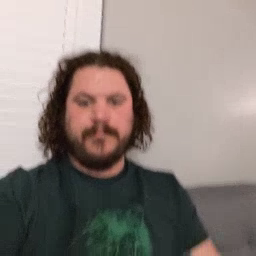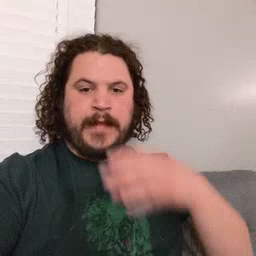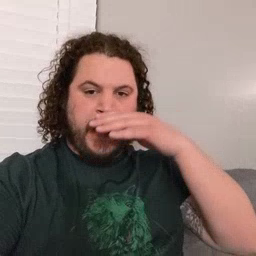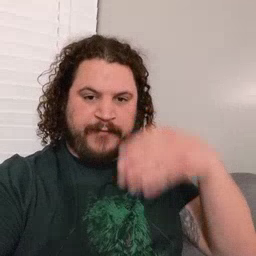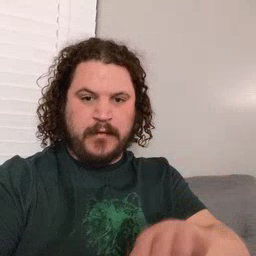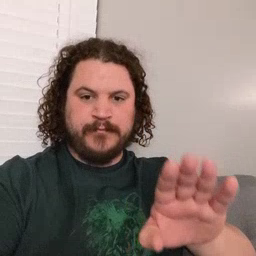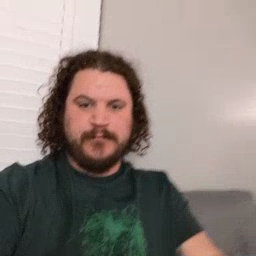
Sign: elephant